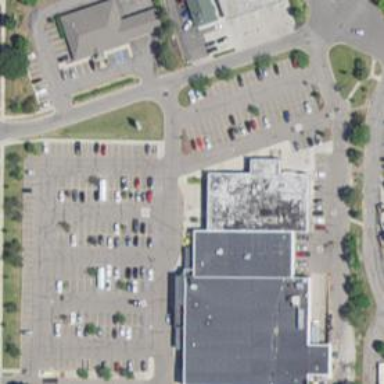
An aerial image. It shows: Retail building.